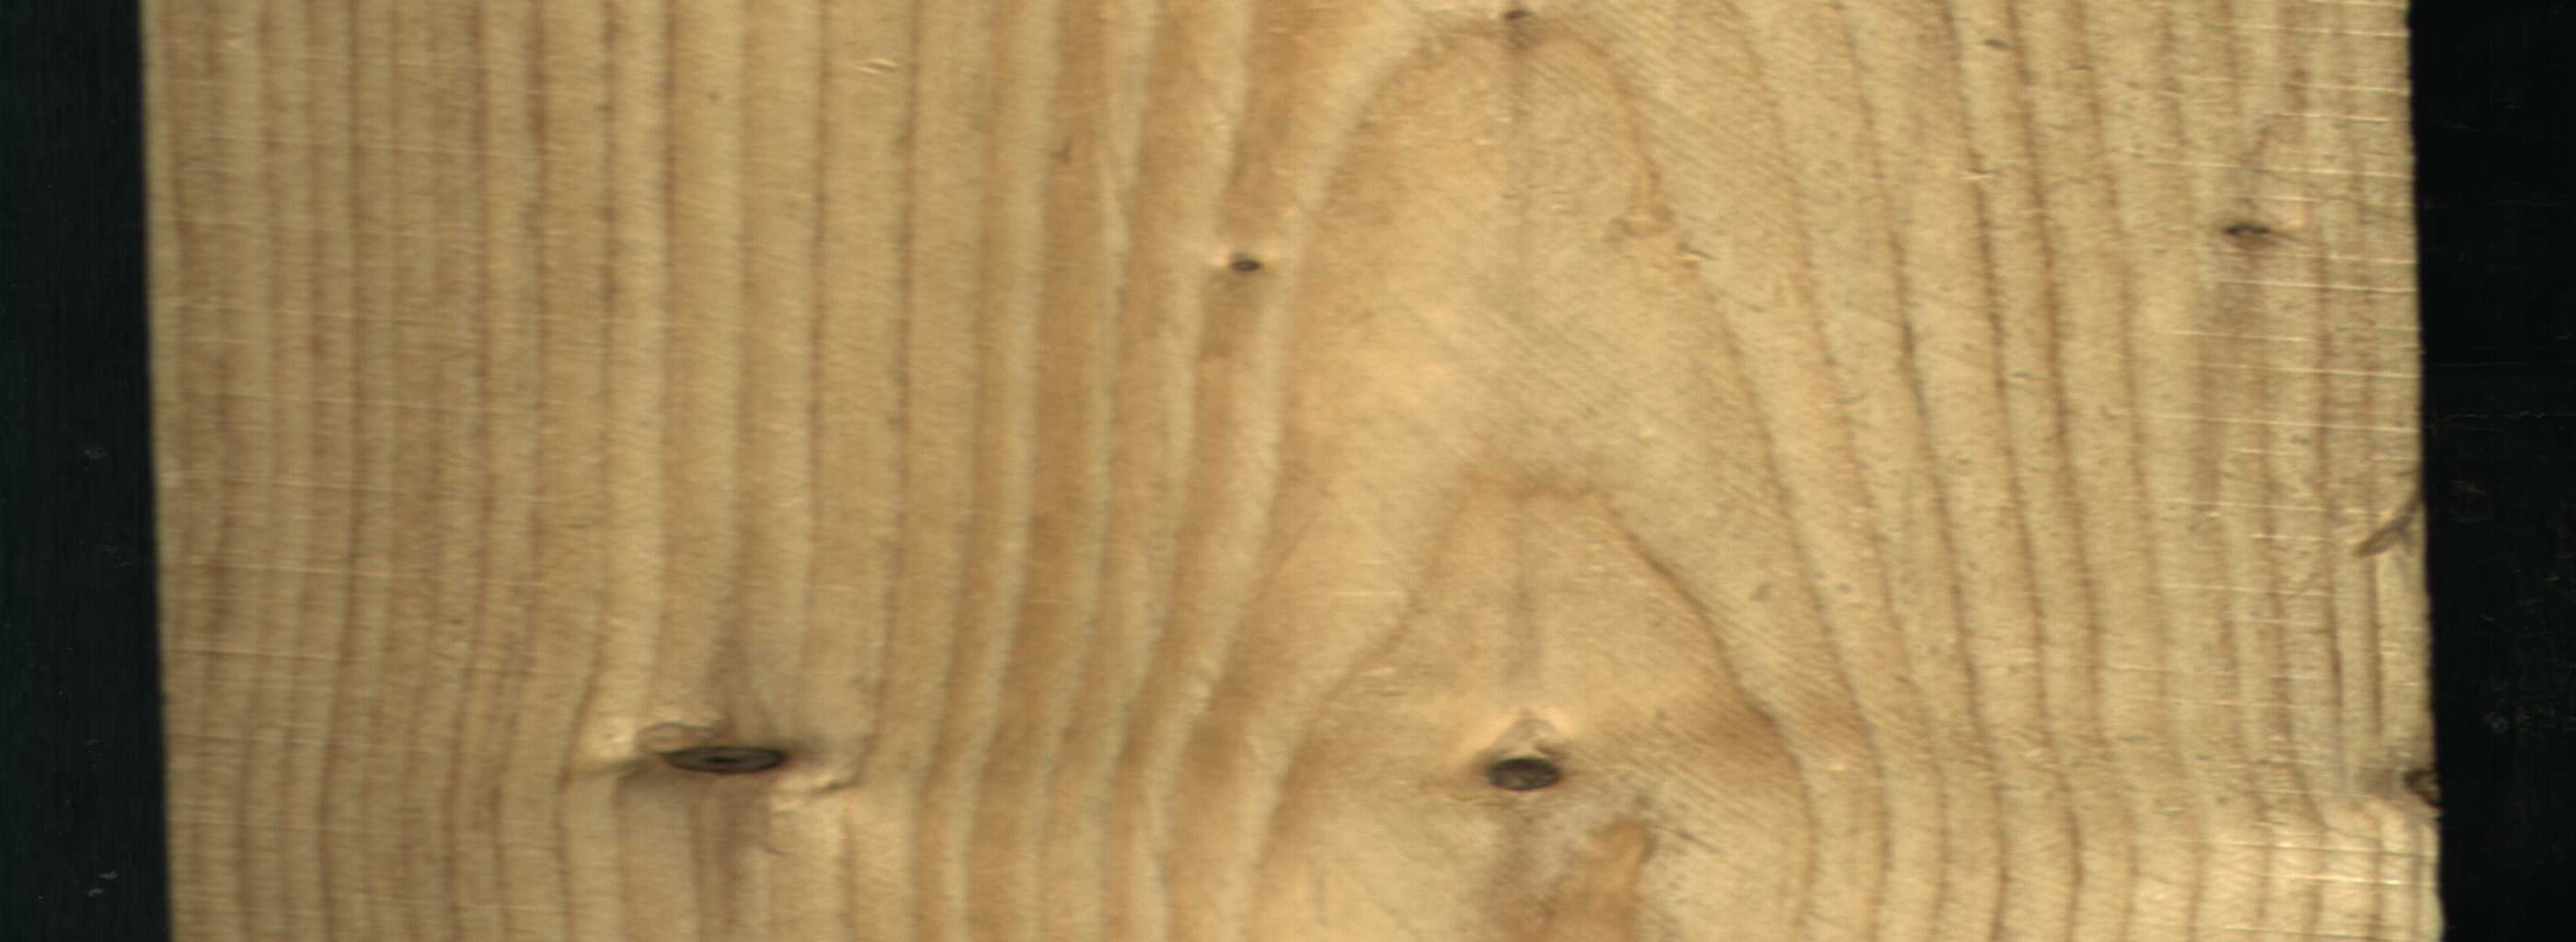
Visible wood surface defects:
Dead_Knot
Dead_Knot
Live_Knot
Live_Knot
Live_Knot